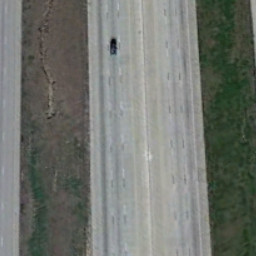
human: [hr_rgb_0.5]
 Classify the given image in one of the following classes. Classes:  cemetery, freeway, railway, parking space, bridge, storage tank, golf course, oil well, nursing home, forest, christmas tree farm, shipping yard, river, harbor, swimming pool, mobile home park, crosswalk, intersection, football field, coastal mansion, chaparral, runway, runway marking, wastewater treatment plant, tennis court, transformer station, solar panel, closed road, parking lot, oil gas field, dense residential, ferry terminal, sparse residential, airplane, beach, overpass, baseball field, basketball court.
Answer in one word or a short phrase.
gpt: freeway